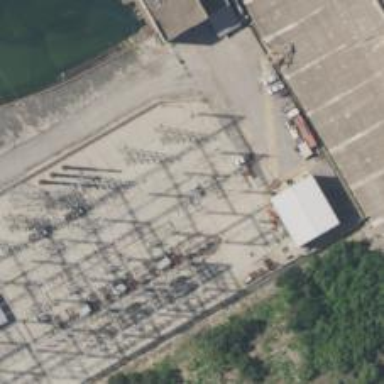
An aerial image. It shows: Switch for power supply.